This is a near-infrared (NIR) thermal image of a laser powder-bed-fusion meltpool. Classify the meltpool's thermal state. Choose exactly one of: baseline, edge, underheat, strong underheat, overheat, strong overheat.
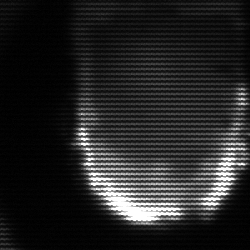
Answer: baseline